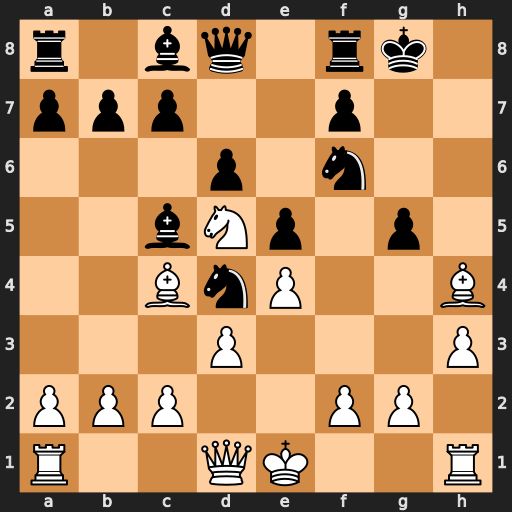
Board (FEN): r1bq1rk1/ppp2p2/3p1n2/2bNp1p1/2BnP2B/3P3P/PPP2PP1/R2QK2R
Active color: w
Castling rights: KQ
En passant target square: -
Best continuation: Bxg5 Nxd5 Bxd8